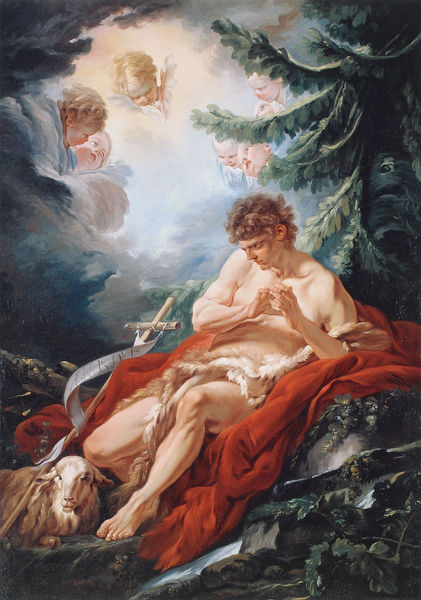
Titel: Der hl. Johannes der Täufer
Künstler: Francois Boucher
Institution: Minneapolis, Minneapolis Institute of Arts
Schlagwörter: akt, baum, blau, dunkel, felsen, gemälde, himmel, mann, nackt, wasser, wolken, fluss, grün, sitzen, frisur, haar, holz, licht, mund, nacht, nase, ohr, weiss, blick, rot, tier, tuch, wolke, arme, augen, falten, johannes, mensch, stein, hände, öl, bach, baumstamm, natur, stamm, haare, tücher, kinn, locken, wald, kinder, engel, beine, fell, bein, ruhe, fels, rast, ölgemälde, wolle, faltenwurf, halbnackt, nachdenklich, umgang, lamm, schaf, denken, kreuz, schwert, denker, fichte, tanne, beten, christus, dolch, andacht, putten, hirte, schaaf, putti, banderole, schriftband, wsserfall, #engel